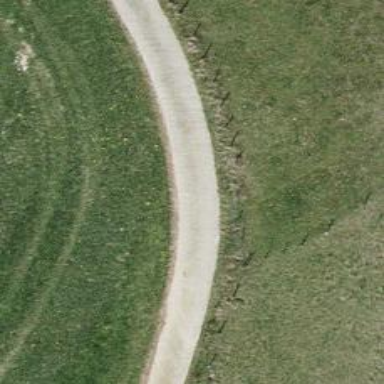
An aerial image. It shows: Service road with grade 1 tracktype.